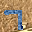
Label: 7